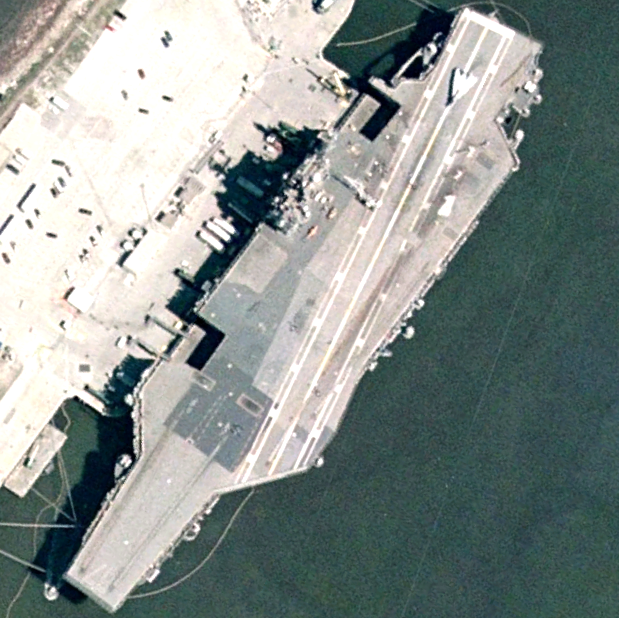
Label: aircraft_carrier